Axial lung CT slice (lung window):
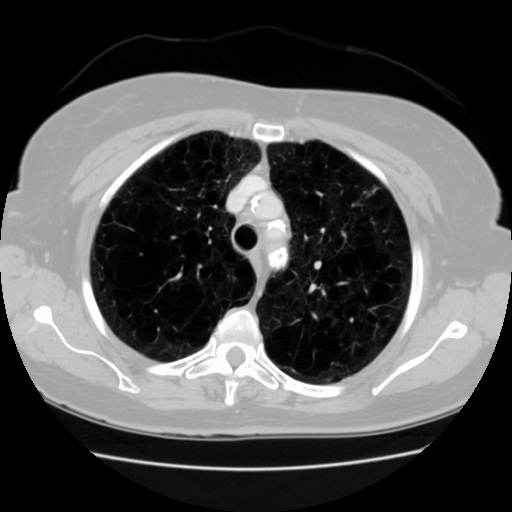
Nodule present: no